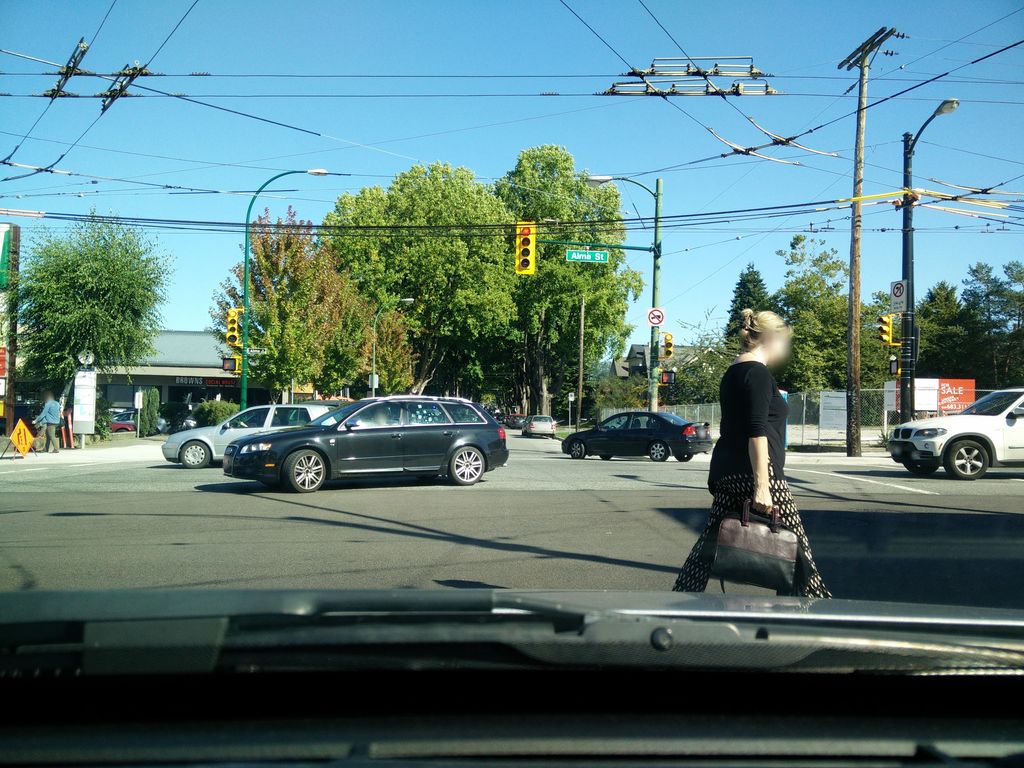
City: vancouver